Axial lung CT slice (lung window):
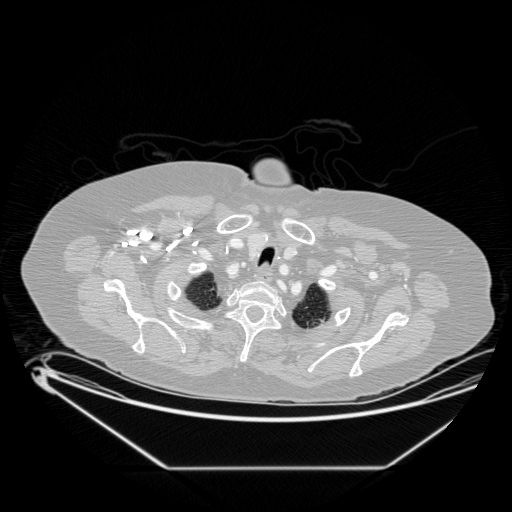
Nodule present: no